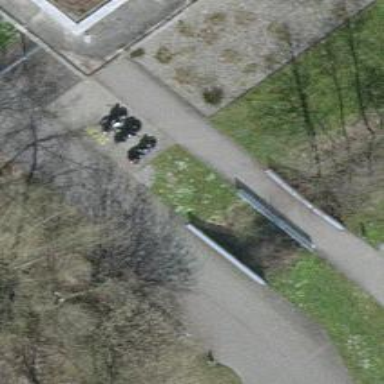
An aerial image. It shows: Footway on bridge.